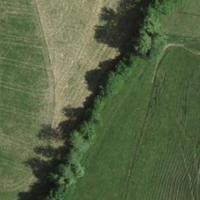
EUNIS habitat code: 52
Species observed at this site:
Leucojum vernum